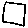
Label: square